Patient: sex M, age 65
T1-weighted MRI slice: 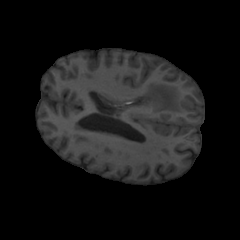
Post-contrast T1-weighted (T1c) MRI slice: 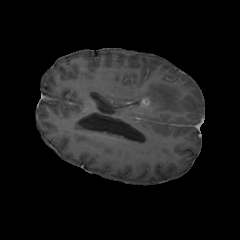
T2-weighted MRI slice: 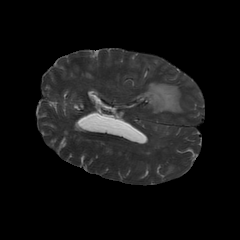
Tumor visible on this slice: yes
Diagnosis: Glioblastoma, IDH-wildtype
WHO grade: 4